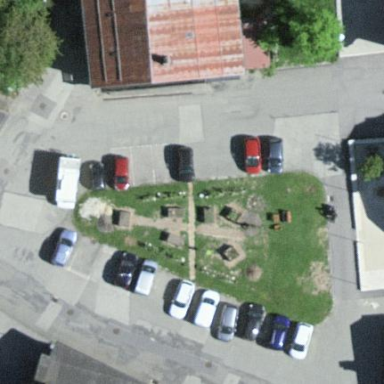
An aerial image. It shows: Parking area with surface.